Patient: sex F, age 67
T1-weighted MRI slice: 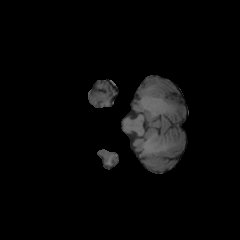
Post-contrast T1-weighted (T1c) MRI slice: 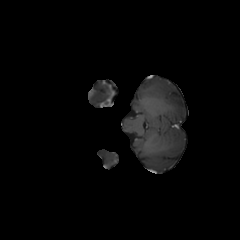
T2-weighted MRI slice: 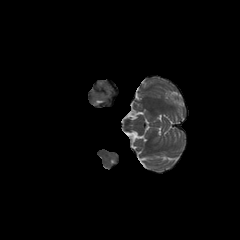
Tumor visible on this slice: no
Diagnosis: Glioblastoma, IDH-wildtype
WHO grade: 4